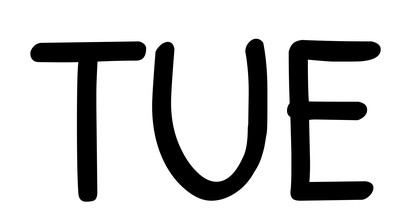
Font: PatrickHand-Regular